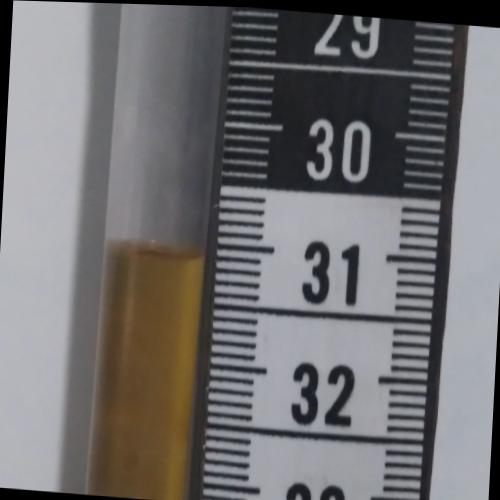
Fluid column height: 31.1 cm